Interaction volume radius: 5 \u00c5
Interaction volume height: 45 \u00c5
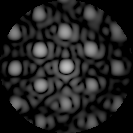
Disorder parameter: 0.1977